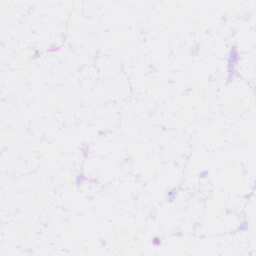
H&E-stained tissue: Liver